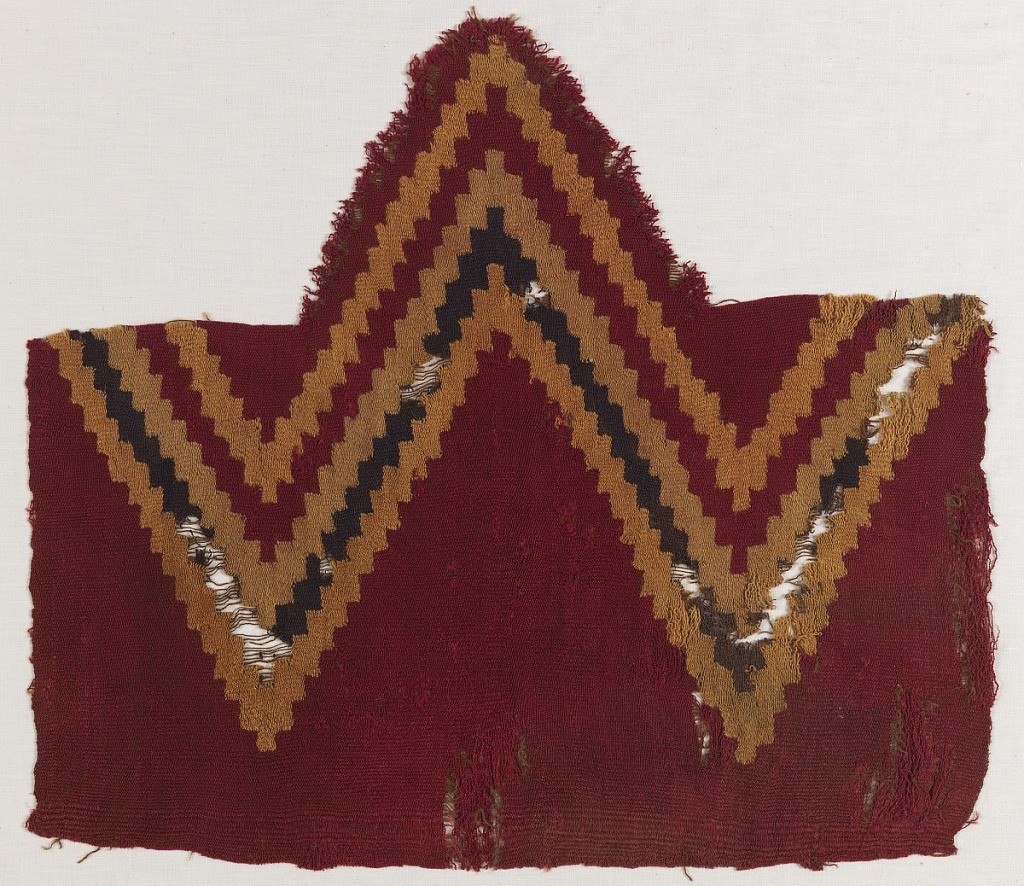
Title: Fragment
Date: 1420–1532
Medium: Technique: discontinuous interlocked warps with continuous weft
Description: Large zigzag design consisting of four rows in shades of tan, dark blue, on red background.